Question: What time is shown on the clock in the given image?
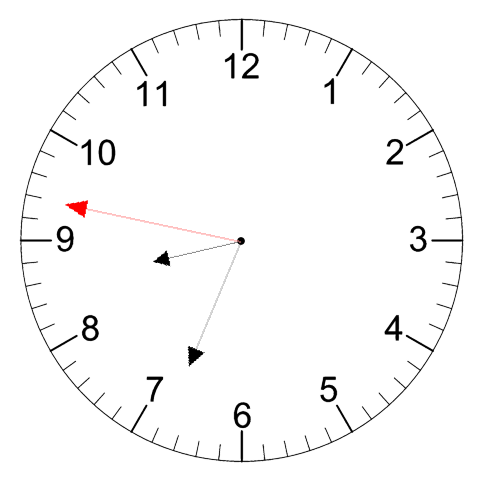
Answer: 08:33:47